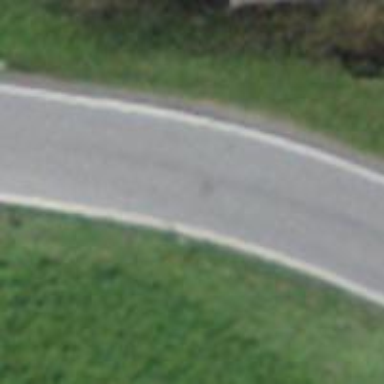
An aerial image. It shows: Tertiary road.